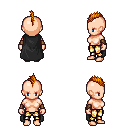
a pixel art fantasy rpg character, female body template, human, light skin, black cape, gold greaves, dark blonde mohawk hairstyle, leather bracers, four views (front, back, left, right), 2x2 character sprite sheet, small pixel art, hard edges, no anti-aliasing